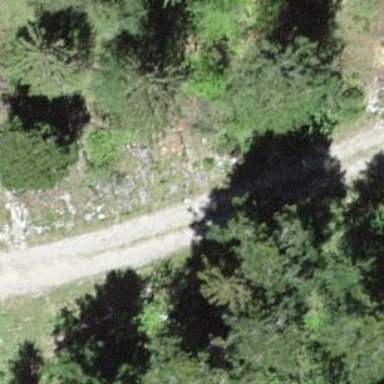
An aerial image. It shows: Gravel track with Grade 3 quality.